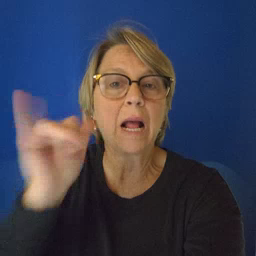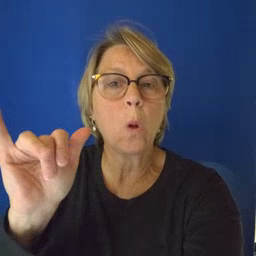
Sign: yellow